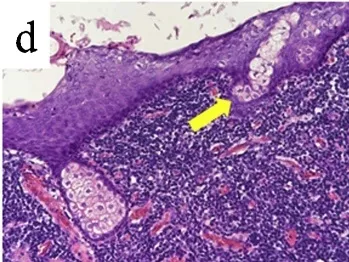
D. Sebaceous glands could be observed within the stratified squamous epithelium (arrow) (H&E stain x400).
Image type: pathology (h&e)